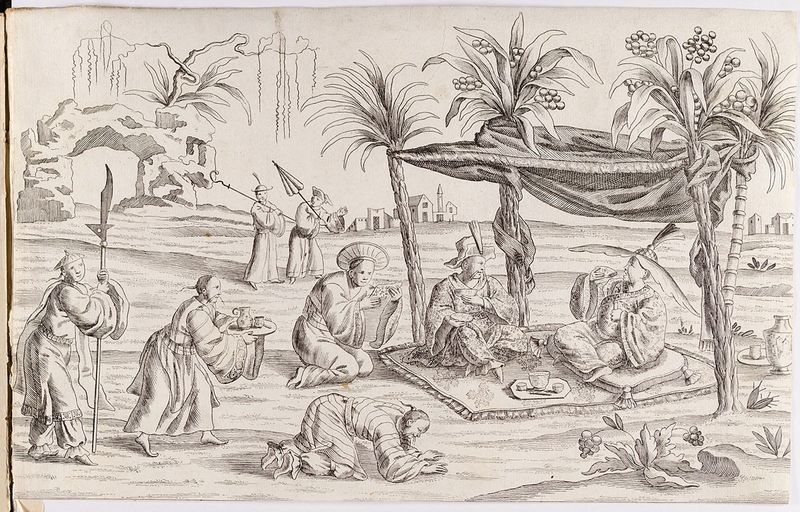
Titel: Chinadarstellung
Künstler: Martin Engelbrecht
Standort: Hamburg
Institution: Museum für Kunst und Gewerbe Hamburg
Schlagwörter: akt, felsen, weiß, bäume, menschen, schwarz, zeichnung, tiere, tuch, teppich, trinken, barock, kleidung, tablett, ärmel, ebene, häuser, figur, pflanzen, früchte, kanne, papier, grafik, graphik, picknick, zopf, palme, tee, exotik, tor, fotografie, photographie, orient, asien, druckgraphik, druckgrafik, schwarz weiß, stich, asiatisch, china, baldachin, palmen, kupferstich, gefäße, zelt, fernost, phantastik, gerippt, das, östlich, reproduktionen, barockzeit, barockzeitalter, druckerzeugnisse, körper, völker, nationalitäten, gegenstände, ornamentstich, vorlageblätter, chinesendarstellungen, länder, fantastische, parallelwelt, phantasiewelt